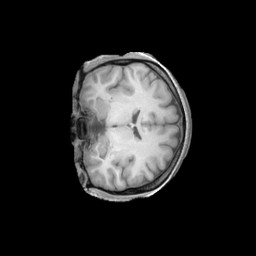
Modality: T1w
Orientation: coronal
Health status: ill
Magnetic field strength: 3 T